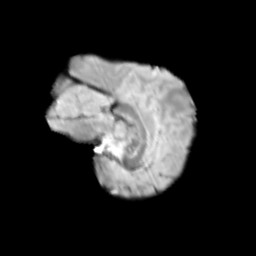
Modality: T2w
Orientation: sagittal
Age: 11
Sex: female
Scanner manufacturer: siemens
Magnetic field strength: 3 T
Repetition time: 3.8 s
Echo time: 0.07 s